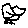
Label: bird